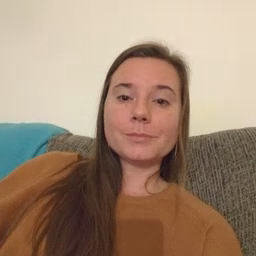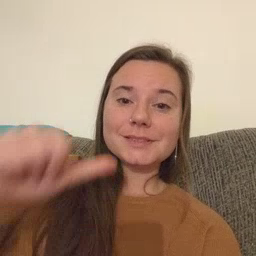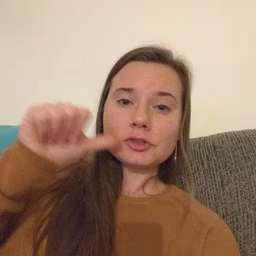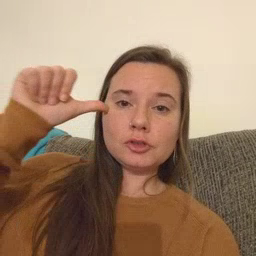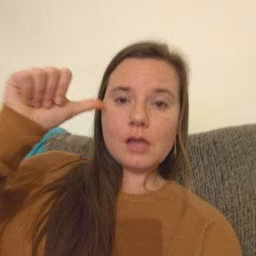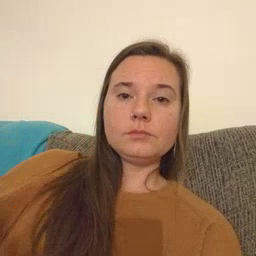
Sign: yesterday